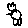
Label: bird